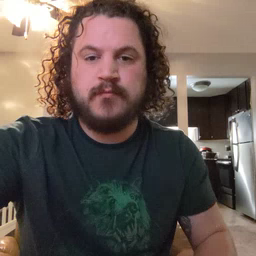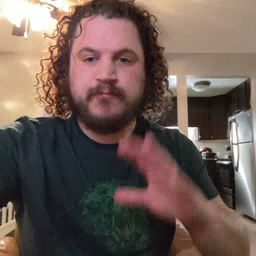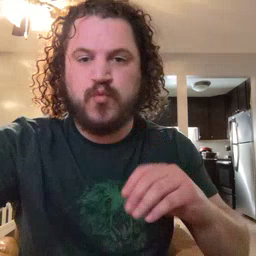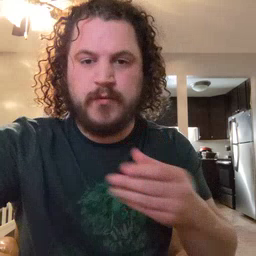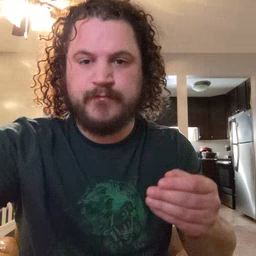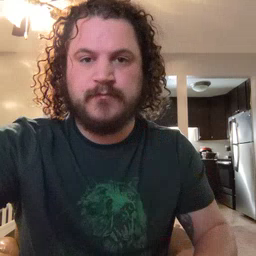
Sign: story